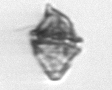
Label: Kryptoperidinium_triquetrum